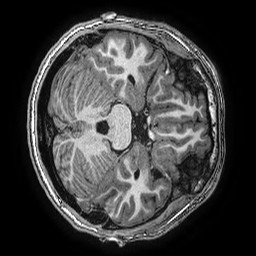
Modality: T1w
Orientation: axial
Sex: male
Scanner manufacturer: ge
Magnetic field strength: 3 T
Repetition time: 0.0077 s
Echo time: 0.003436 s